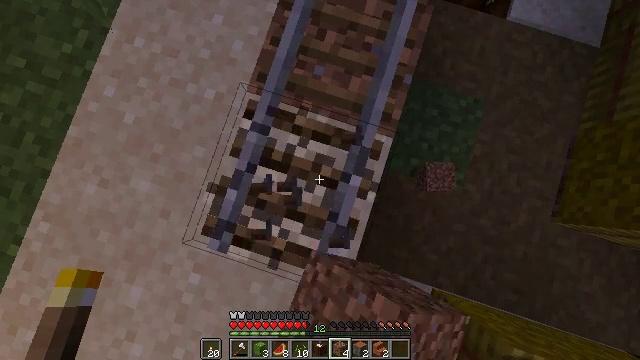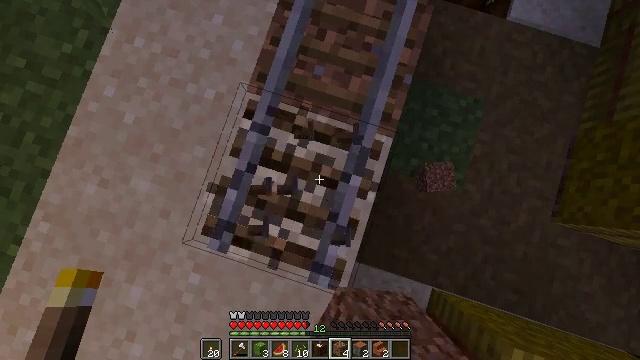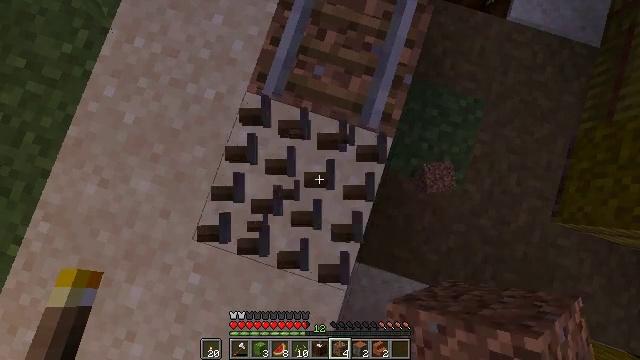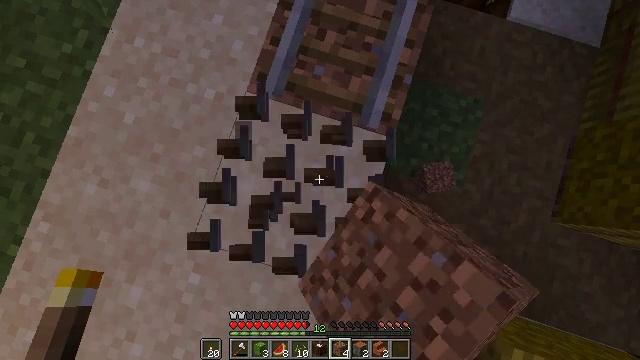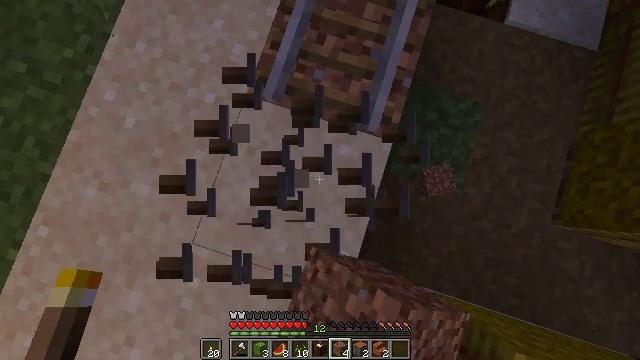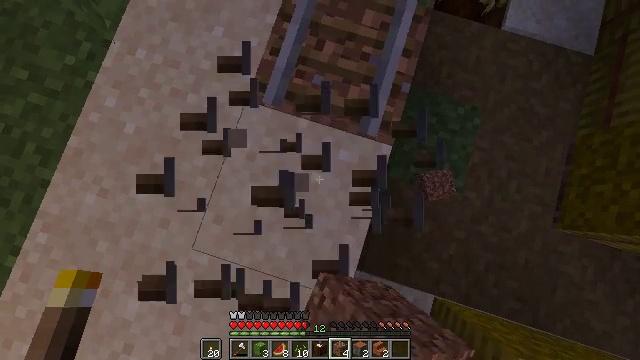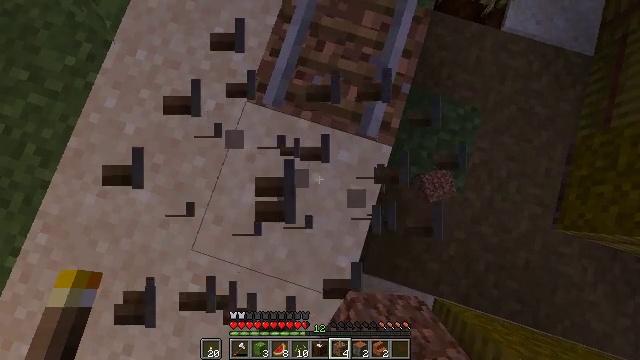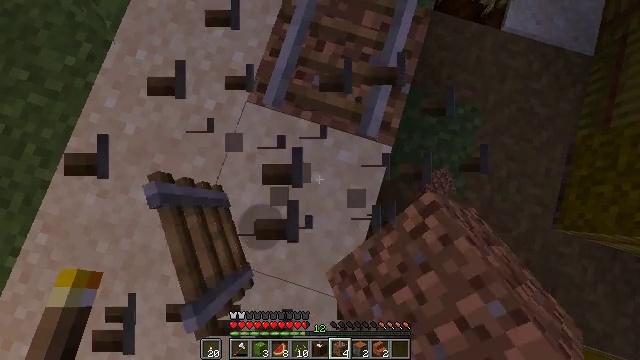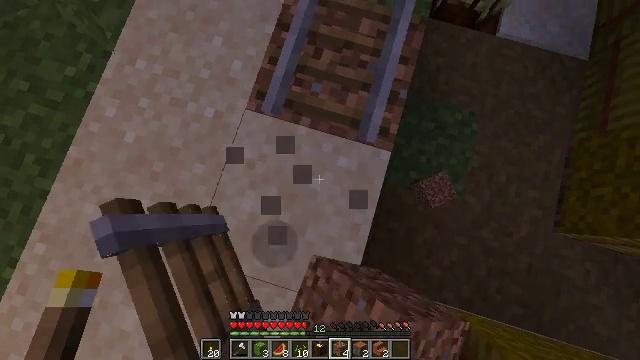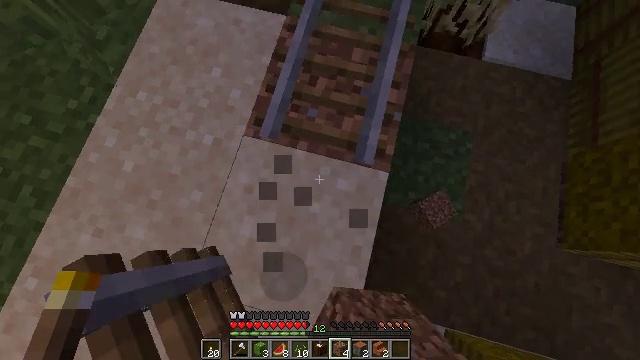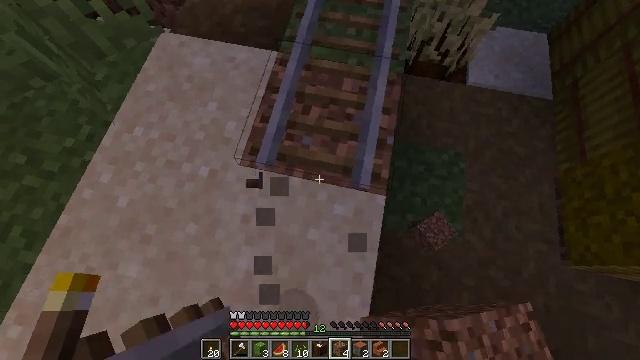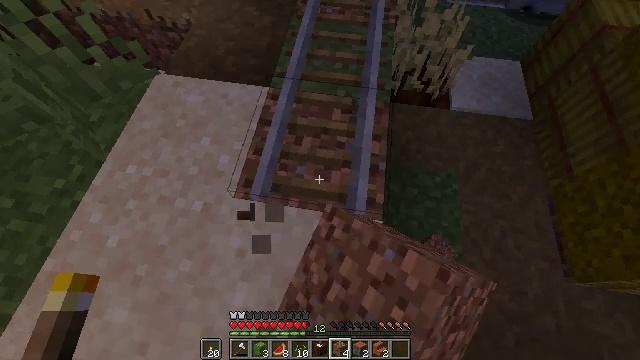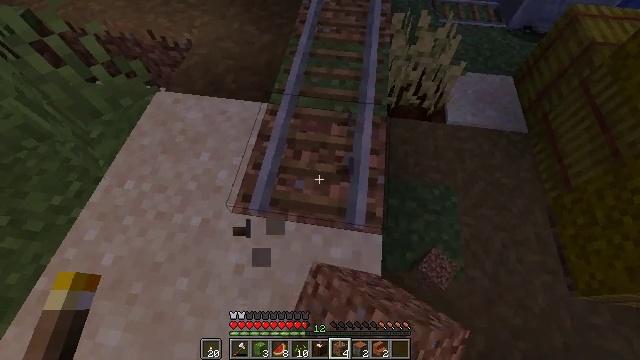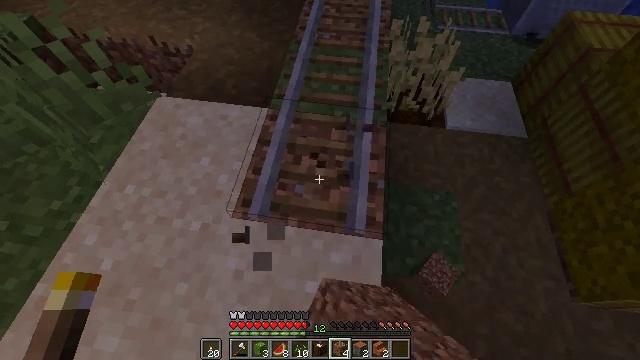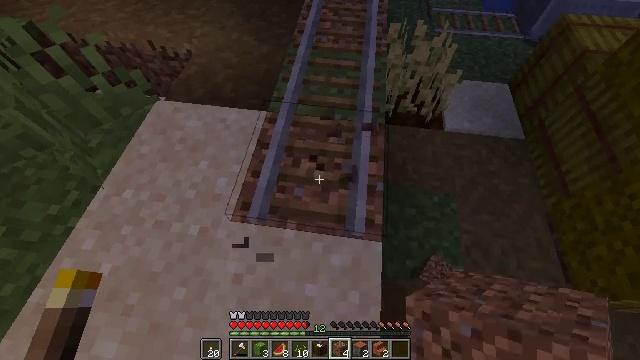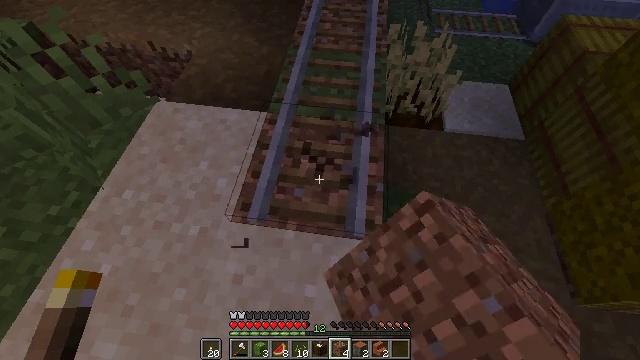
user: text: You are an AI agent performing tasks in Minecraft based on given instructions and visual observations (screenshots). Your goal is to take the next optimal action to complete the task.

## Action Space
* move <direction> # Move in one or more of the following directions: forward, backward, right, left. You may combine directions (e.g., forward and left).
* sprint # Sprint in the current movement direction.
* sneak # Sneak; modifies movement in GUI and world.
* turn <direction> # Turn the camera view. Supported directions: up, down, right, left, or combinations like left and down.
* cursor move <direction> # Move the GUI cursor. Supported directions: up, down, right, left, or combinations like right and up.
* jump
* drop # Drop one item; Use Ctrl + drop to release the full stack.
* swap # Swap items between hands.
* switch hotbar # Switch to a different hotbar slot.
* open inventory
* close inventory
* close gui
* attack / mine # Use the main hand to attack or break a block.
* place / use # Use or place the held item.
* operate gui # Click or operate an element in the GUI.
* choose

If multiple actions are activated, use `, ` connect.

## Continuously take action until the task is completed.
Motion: motion action
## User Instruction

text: Collect rails for building a railway.
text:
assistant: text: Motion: attack / mine
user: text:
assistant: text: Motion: attack / mine
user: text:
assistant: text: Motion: attack / mine
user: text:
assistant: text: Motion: attack / mine
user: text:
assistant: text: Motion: turn up, attack / mine
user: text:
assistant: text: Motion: attack / mine
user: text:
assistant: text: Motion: attack / mine
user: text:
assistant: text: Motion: turn up, attack / mine
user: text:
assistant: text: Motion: turn right and up, attack / mine
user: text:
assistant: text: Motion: turn right and up, attack / mine
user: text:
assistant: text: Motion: turn right and up, attack / mine
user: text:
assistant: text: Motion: turn up, attack / mine
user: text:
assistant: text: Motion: turn up, attack / mine
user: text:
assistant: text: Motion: attack / mine
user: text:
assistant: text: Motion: attack / mine
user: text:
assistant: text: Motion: attack / mine
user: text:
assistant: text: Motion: attack / mine
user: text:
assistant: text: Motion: attack / mine
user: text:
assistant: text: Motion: attack / mine
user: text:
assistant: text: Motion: attack / mine
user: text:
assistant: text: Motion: attack / mine
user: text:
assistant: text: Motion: attack / mine
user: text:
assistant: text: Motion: attack / mine
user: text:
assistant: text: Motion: attack / mine
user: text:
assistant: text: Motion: attack / mine
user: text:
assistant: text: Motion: attack / mine
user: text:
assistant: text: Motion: attack / mine
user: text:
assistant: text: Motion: attack / mine
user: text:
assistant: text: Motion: attack / mine
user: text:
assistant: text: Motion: attack / mine